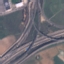
Label: Highway